Interaction volume radius: 5 \u00c5
Interaction volume height: 20 \u00c5
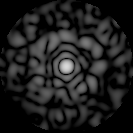
Disorder parameter: 0.8813